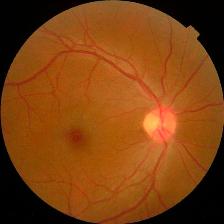
Diabetic retinopathy grade: No DR